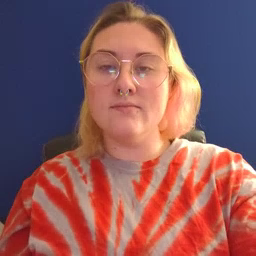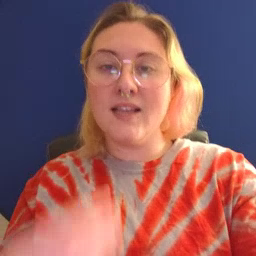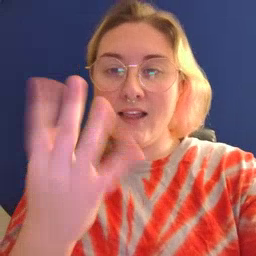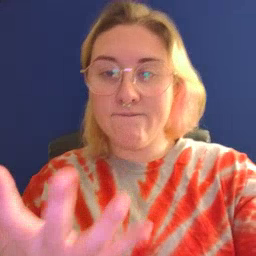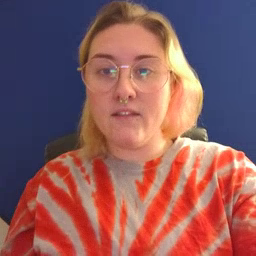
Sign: give